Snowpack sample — Rabbit Ears Pass, Jackson County, Colorado, USA (12/17/25, 1:08 PM MST)
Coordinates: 40.387, -106.625
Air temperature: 34 °F
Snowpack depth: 46 cm
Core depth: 40 cm
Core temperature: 28.4 °F
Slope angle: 6°, slope face: 165°
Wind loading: medium
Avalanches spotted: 0
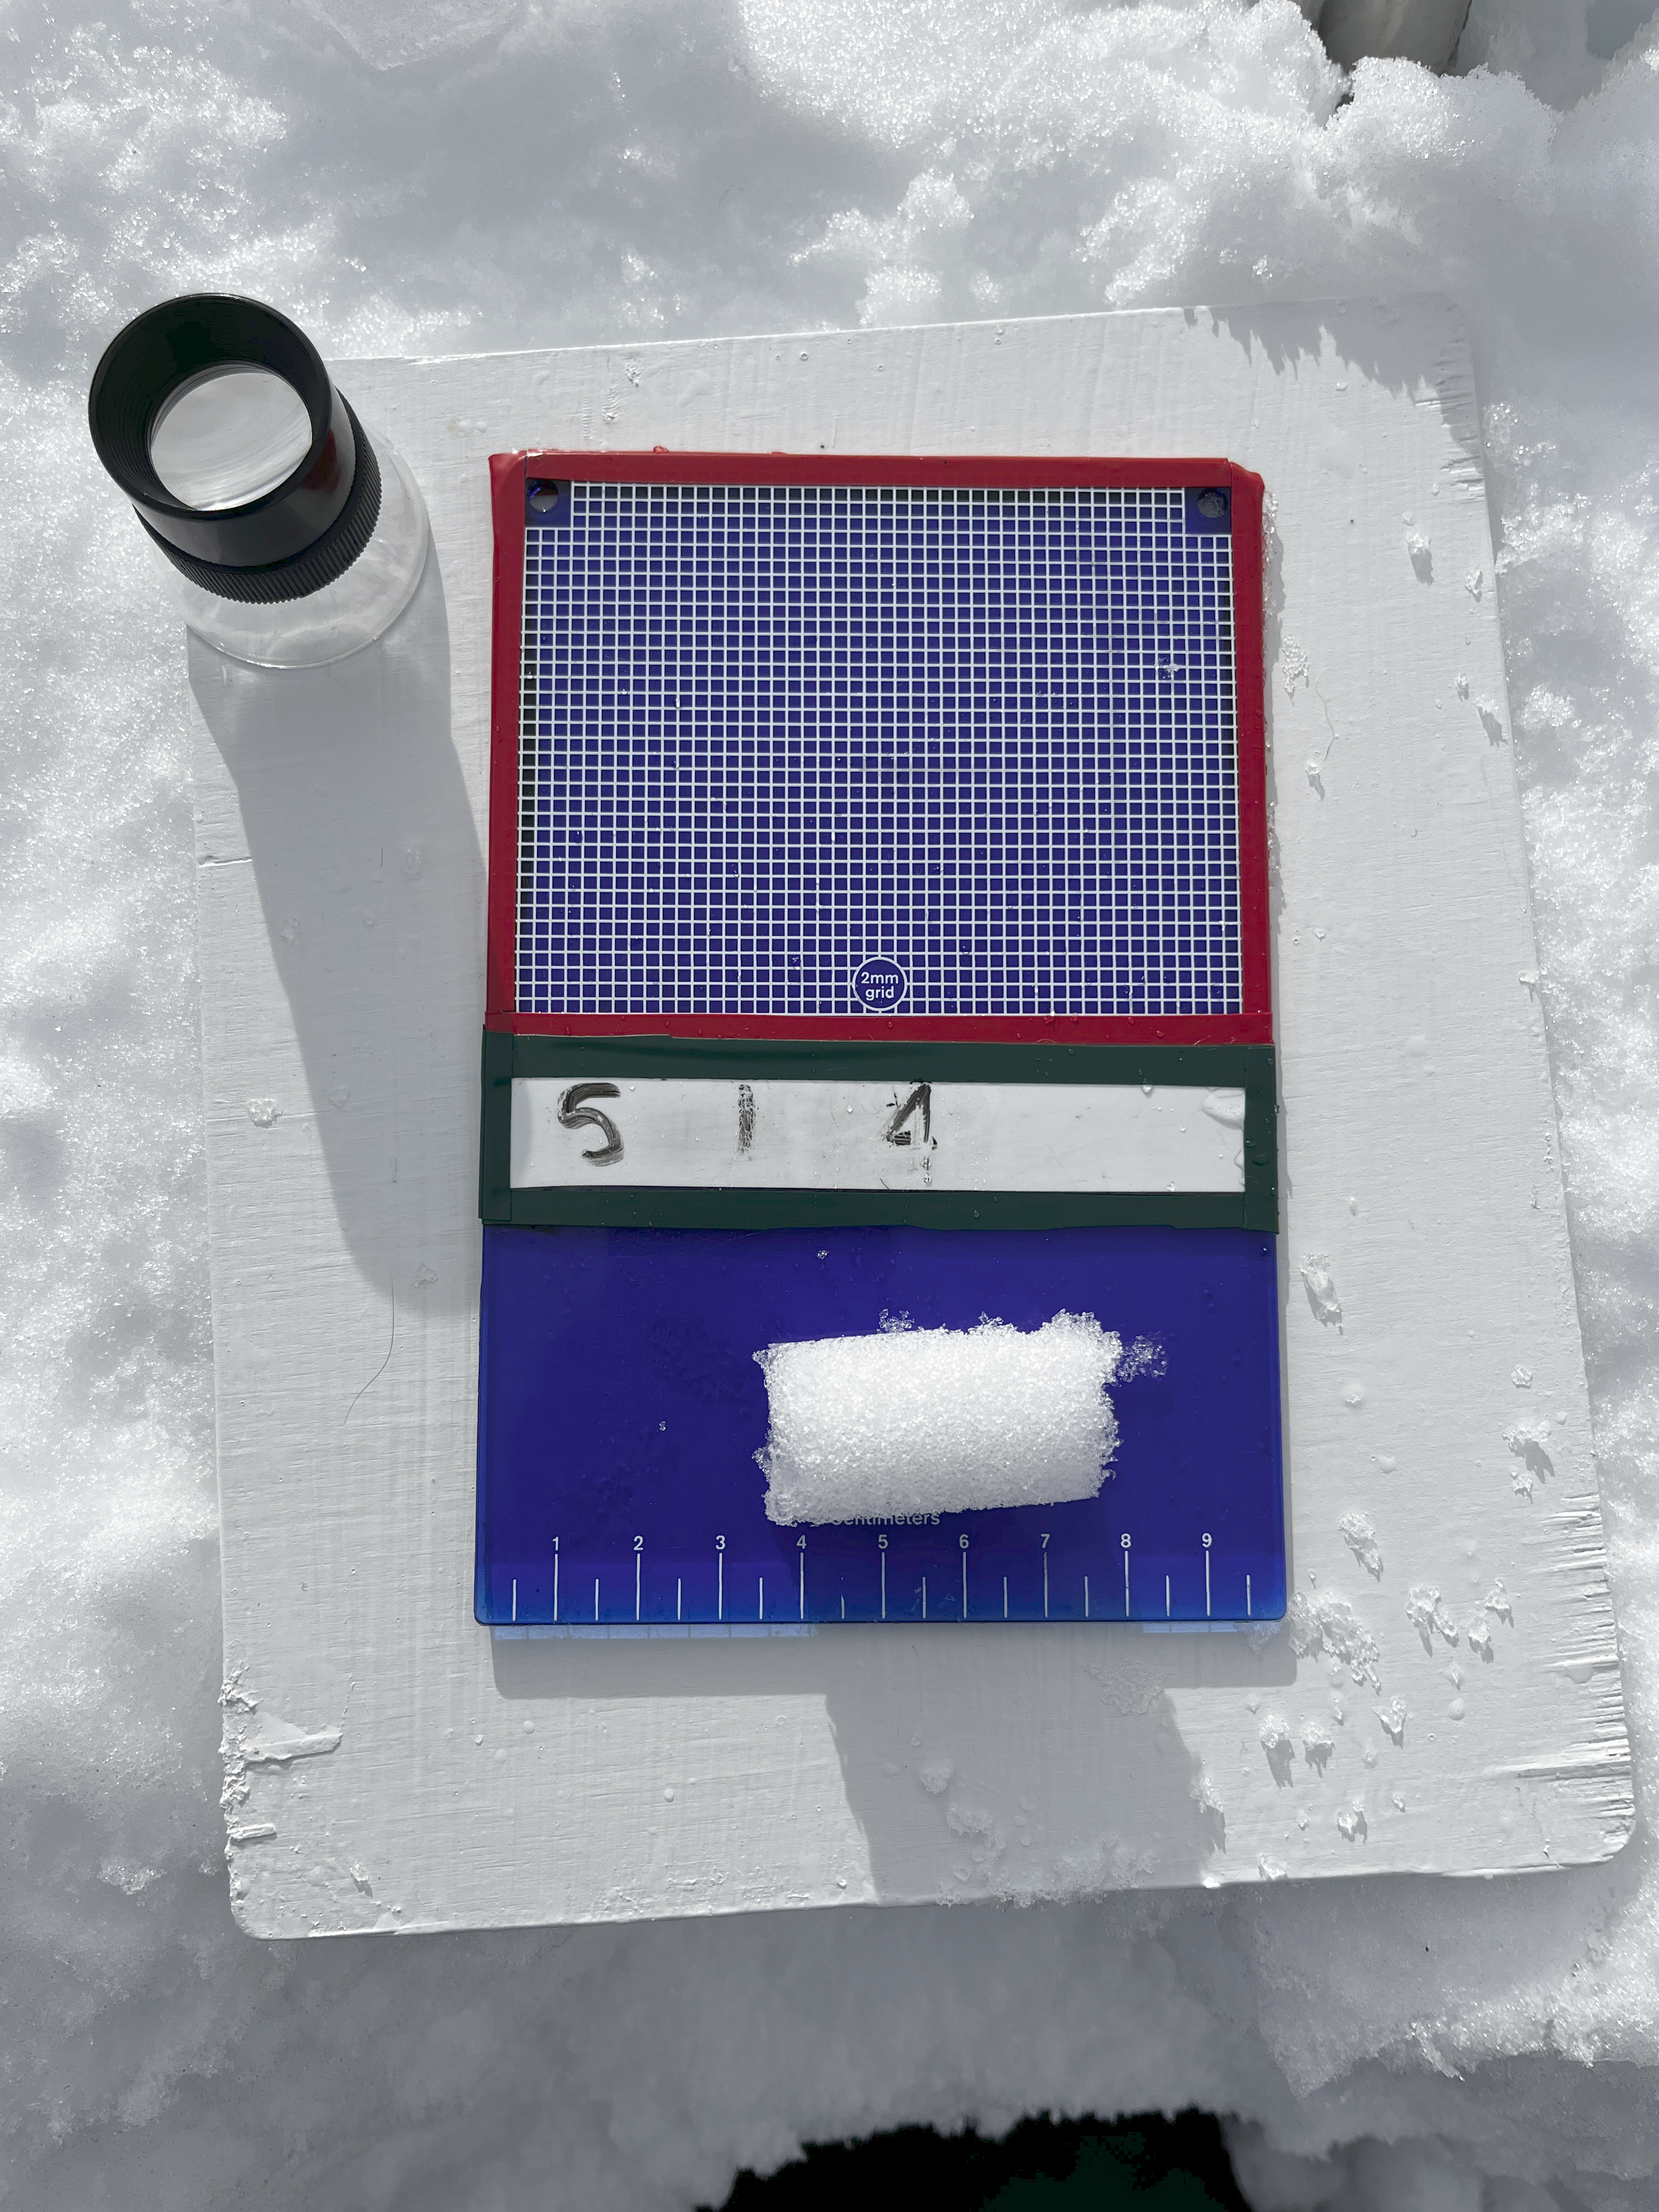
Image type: crystal_card
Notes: No avalanches spotted nearby, although collected in a meadowy area with minimal risk on this face of the pass.